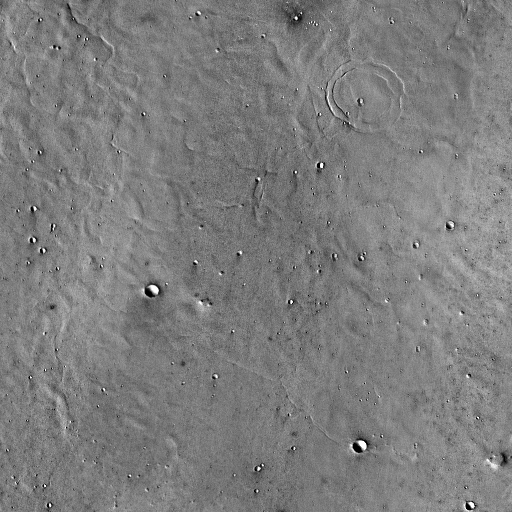
Crater classes present: Background, Other, Buried, Secondary